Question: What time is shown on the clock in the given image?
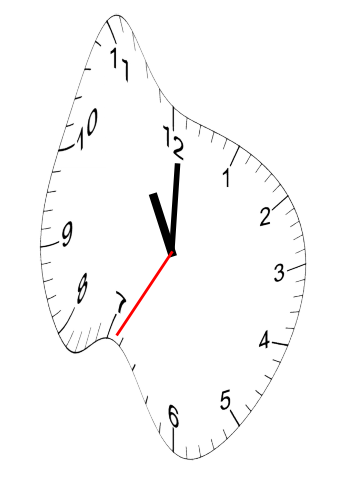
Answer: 11:00:35